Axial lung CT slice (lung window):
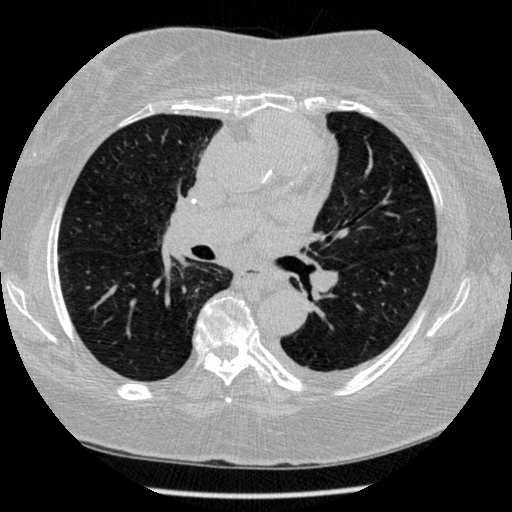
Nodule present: no